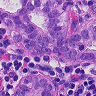
Metastatic tissue present: yes